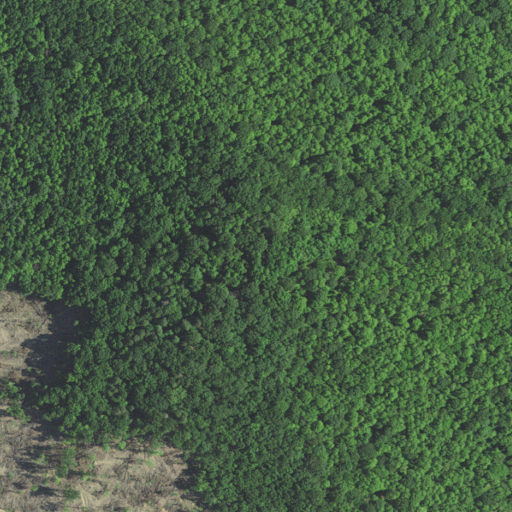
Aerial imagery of mountain in North Carolina named Wells Knob containing deciduous forest, mixed forest, and grassland